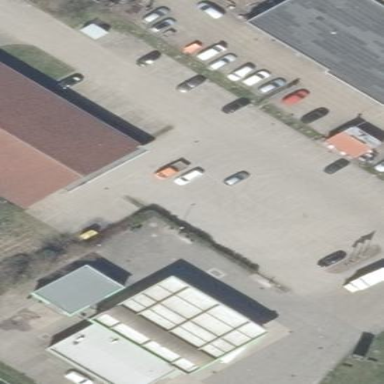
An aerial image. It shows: Parking area with surface.